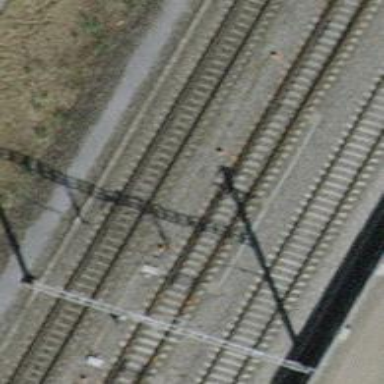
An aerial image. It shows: Single-track railway with electrified contact lines.